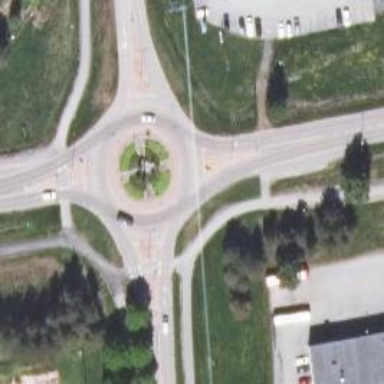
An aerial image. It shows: Tertiary road that leads to roundabout.